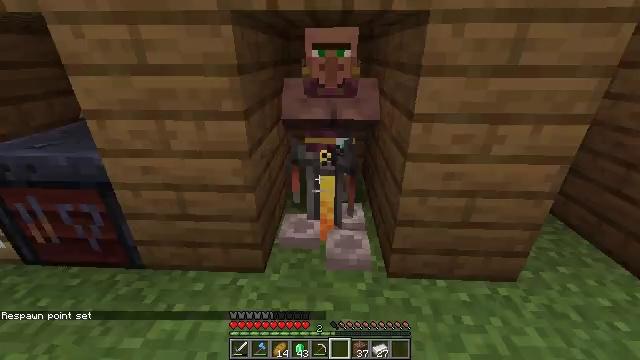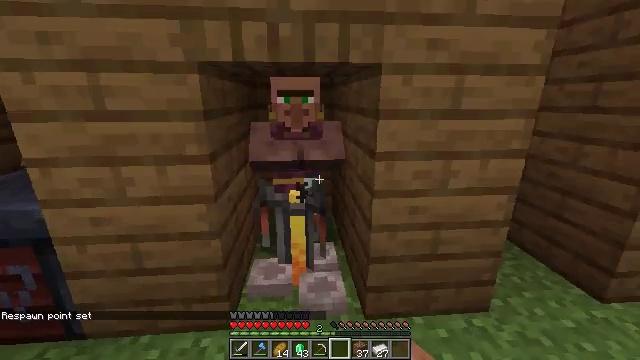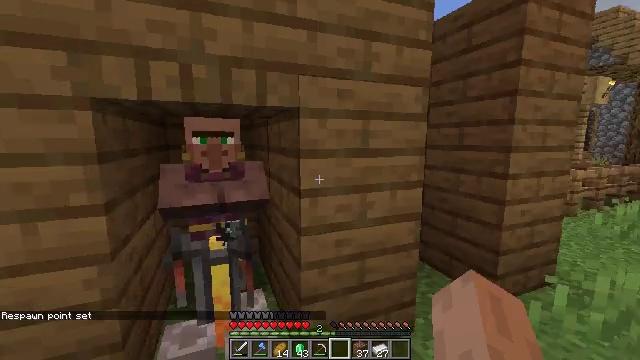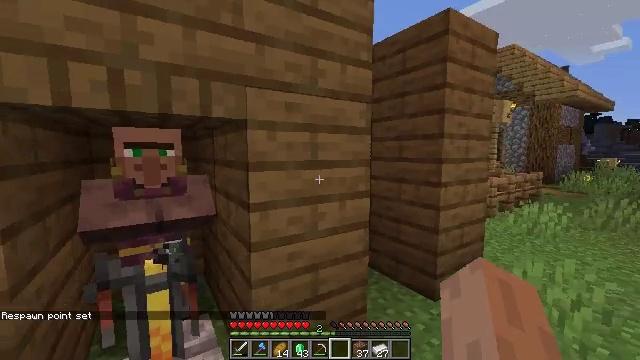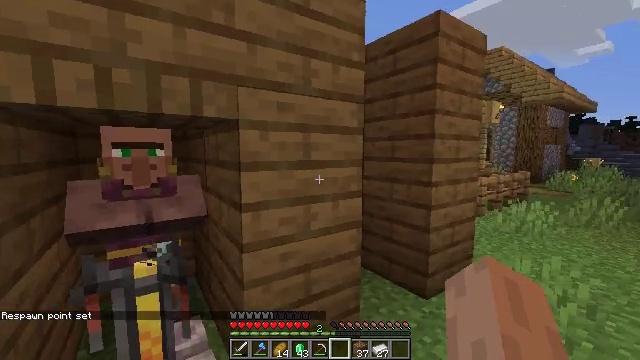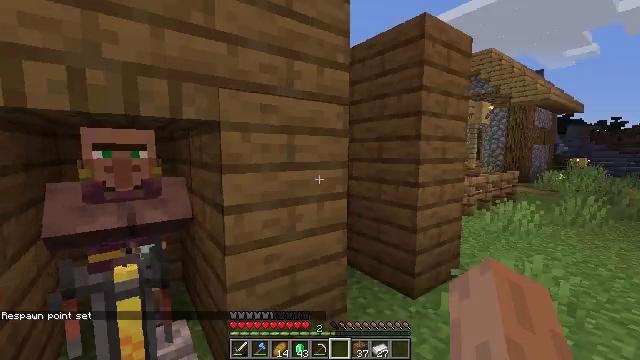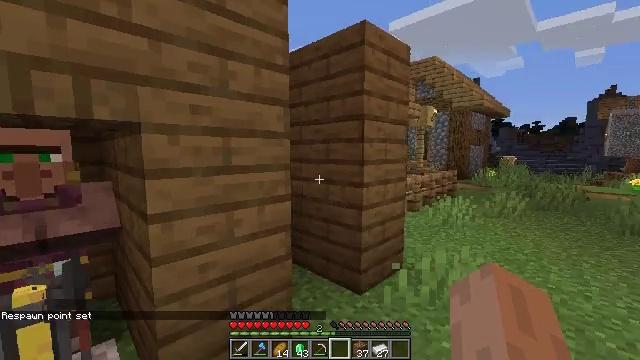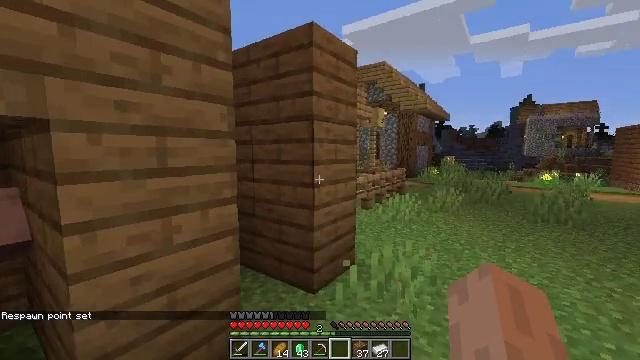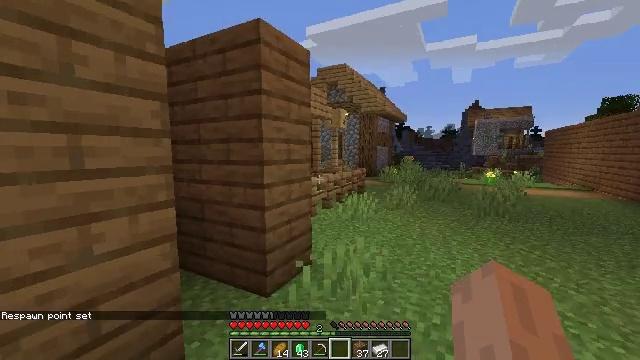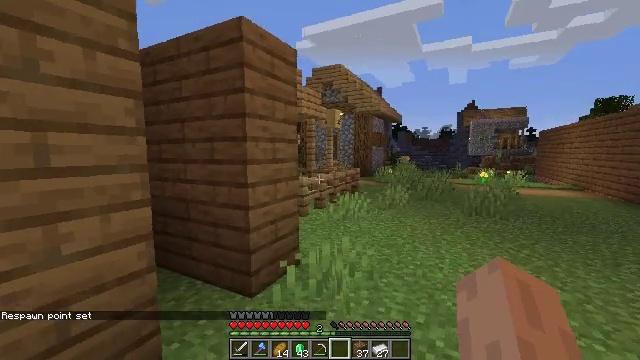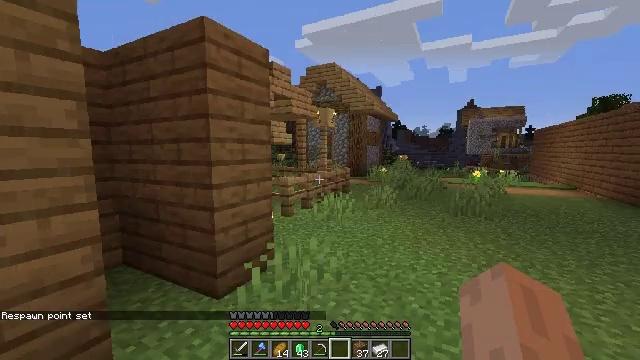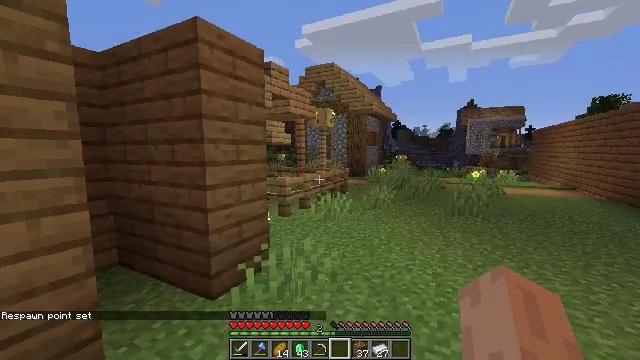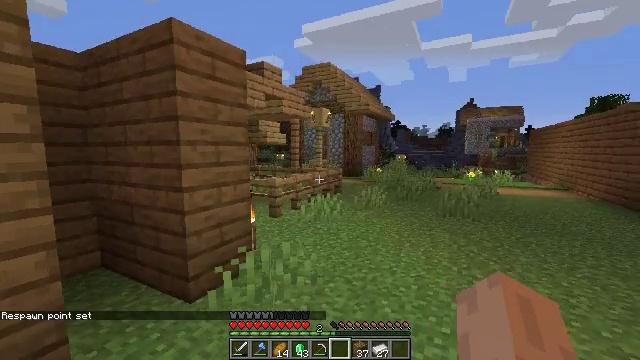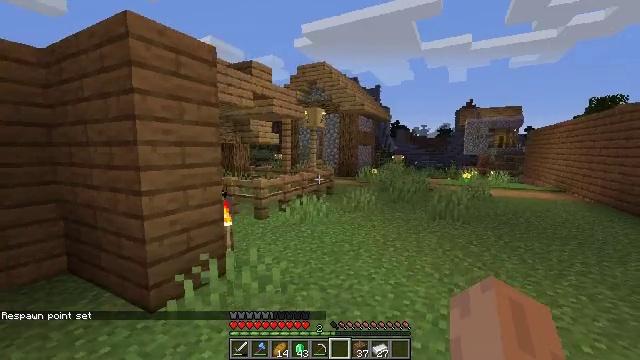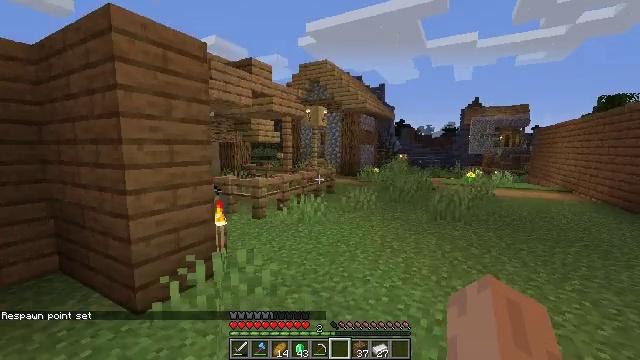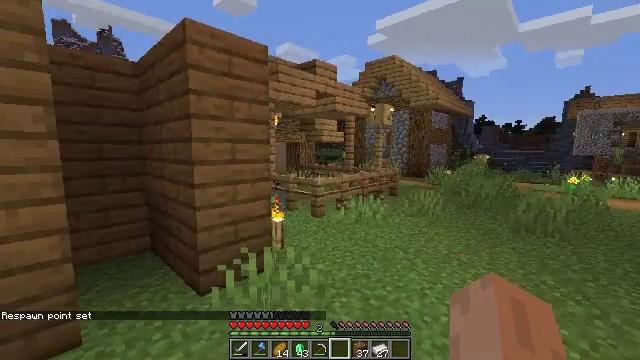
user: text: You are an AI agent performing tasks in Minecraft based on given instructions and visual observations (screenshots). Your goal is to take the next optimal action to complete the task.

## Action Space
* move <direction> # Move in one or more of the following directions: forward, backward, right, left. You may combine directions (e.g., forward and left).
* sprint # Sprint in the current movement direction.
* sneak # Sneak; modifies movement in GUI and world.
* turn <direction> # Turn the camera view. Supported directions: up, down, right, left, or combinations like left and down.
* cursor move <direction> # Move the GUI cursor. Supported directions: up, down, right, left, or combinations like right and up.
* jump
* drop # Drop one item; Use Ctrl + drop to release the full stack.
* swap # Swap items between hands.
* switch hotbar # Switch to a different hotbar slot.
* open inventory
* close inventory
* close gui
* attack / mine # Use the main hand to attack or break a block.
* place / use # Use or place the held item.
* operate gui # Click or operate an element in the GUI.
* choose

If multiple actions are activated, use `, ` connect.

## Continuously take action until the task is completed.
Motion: motion action
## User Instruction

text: Recycle the fletching table.
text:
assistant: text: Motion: turn right and up
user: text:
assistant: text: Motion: turn right and up
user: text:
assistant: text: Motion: turn right and up
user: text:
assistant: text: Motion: turn right
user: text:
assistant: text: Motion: move right, turn right
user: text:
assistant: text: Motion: move right, turn right
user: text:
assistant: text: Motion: move right, turn right
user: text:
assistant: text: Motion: move right, turn right
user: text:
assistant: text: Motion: move right
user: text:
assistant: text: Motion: move right
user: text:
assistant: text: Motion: move right
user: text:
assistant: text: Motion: move forward and move right
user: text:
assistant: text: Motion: move forward and move right
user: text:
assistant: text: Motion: move forward and move right
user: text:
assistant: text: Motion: move forward and move right, turn left
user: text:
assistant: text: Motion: move forward and move right, turn left
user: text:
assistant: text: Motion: move forward and move right, turn left
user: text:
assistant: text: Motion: move forward and move right, turn left
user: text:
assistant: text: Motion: move forward and move right, turn left
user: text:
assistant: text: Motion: move forward and move right, turn left
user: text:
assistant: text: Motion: move forward, turn left
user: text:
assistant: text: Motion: move forward, turn left
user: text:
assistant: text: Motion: no_op
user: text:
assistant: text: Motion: no_op
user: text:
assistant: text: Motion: no_op
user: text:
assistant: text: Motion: no_op
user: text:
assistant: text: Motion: turn right
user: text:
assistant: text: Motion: turn right and down
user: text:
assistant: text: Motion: move right, turn right and down
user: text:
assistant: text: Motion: move right